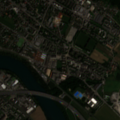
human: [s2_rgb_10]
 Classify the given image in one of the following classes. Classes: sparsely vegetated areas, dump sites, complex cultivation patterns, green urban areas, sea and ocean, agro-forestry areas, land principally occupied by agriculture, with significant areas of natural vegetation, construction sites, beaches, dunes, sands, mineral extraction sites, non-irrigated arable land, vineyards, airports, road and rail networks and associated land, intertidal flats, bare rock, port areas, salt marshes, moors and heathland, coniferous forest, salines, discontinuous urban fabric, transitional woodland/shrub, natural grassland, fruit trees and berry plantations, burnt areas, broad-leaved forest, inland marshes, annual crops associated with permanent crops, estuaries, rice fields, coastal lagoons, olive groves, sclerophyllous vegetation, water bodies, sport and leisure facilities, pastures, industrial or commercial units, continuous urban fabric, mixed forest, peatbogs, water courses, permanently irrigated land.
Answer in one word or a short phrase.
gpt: discontinuous urban fabric, industrial or commercial units, mineral extraction sites, non-irrigated arable land